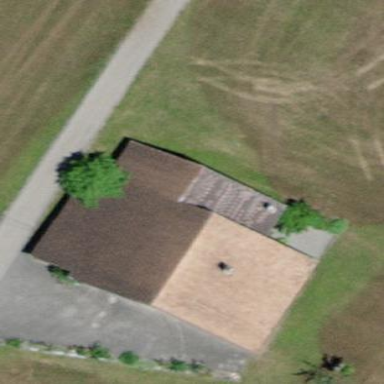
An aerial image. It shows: Farm building.